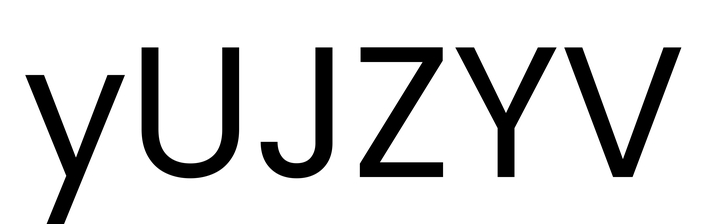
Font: Poppins-Regular